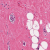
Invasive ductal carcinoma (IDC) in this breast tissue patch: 0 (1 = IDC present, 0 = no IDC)